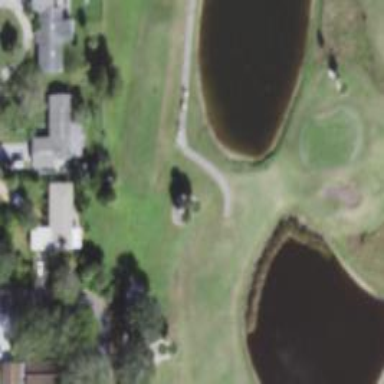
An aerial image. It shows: Path for golf carts.